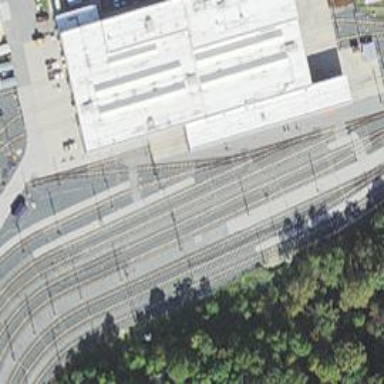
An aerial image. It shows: Light rail service yard with electrified contact line. The yard includes building passage tunnel.